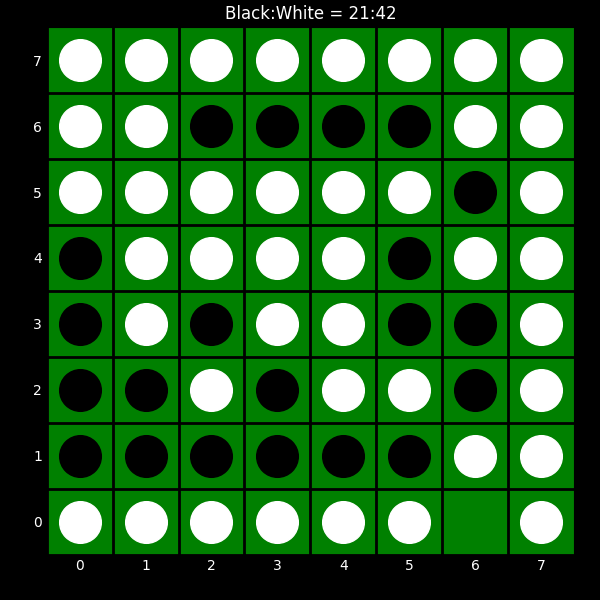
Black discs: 21
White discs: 42